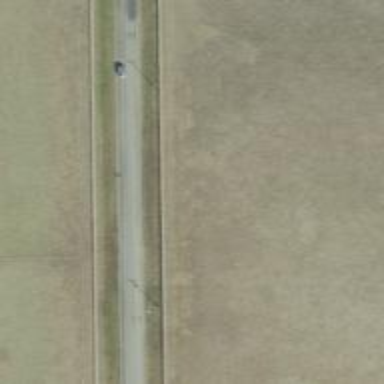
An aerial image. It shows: Tertiary road.